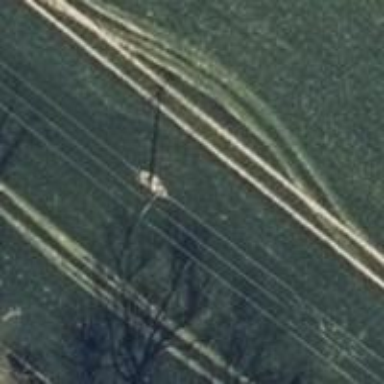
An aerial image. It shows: Power pole.